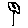
Label: flower